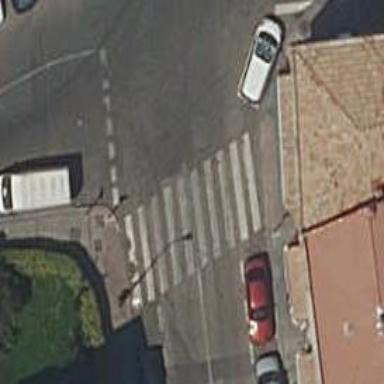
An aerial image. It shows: Marked road crossing.